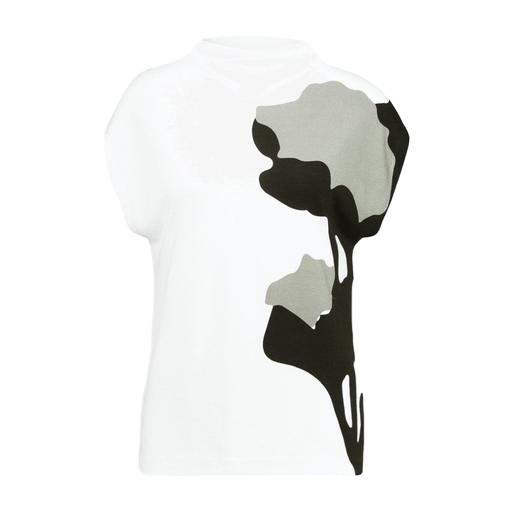
black flower-print tee, black iris muscle t-shirt, black flower t-shirt, white background